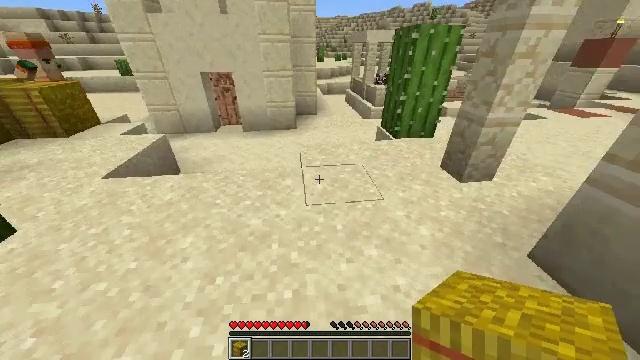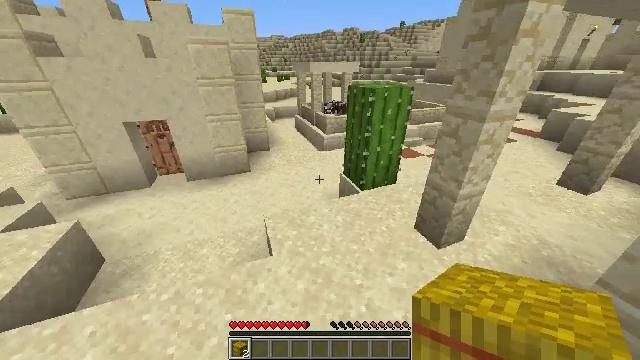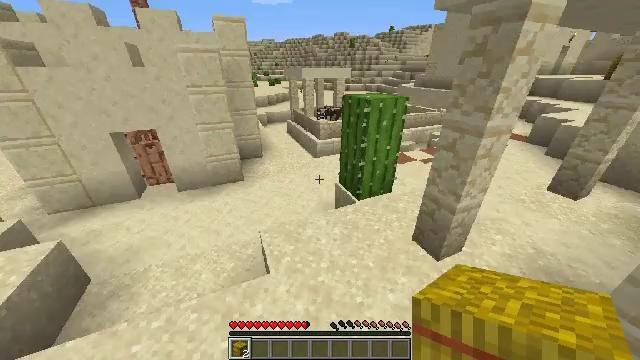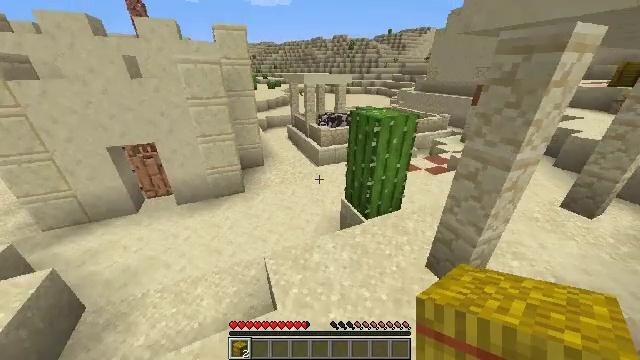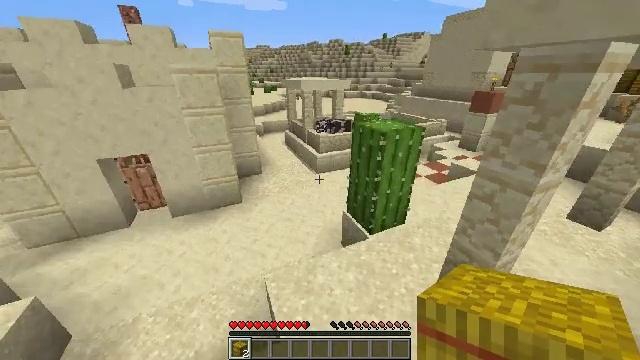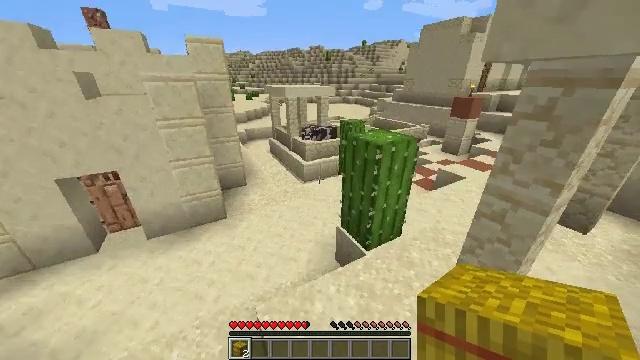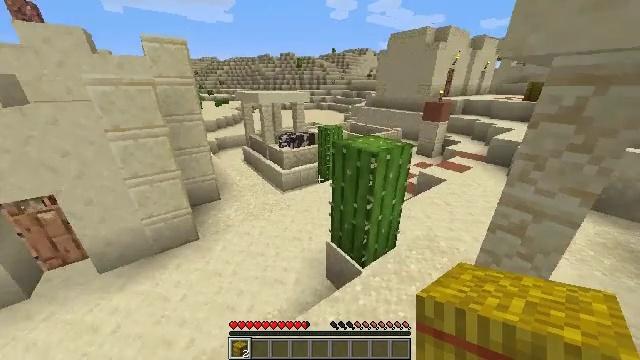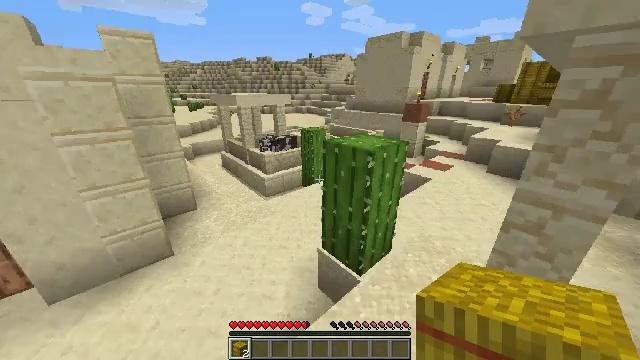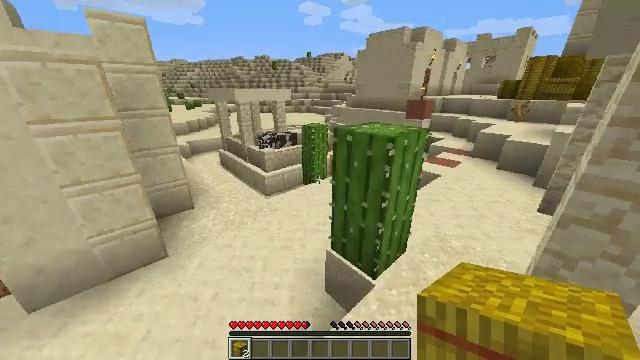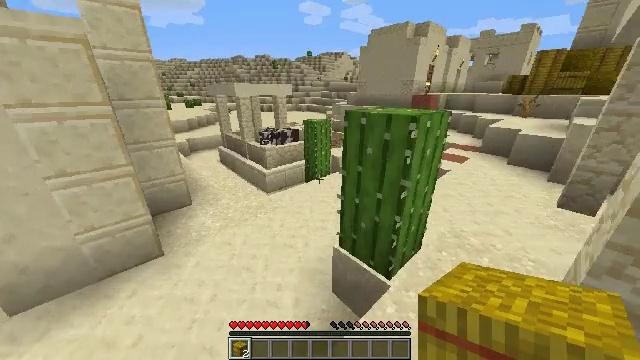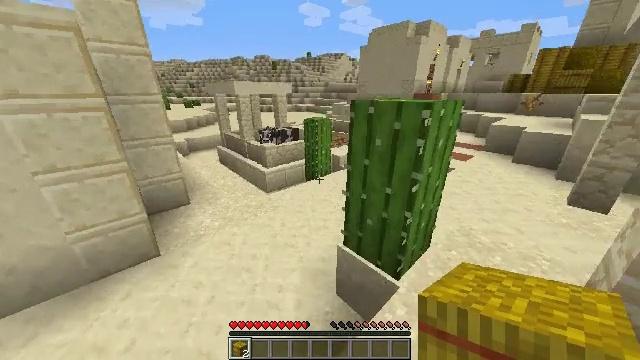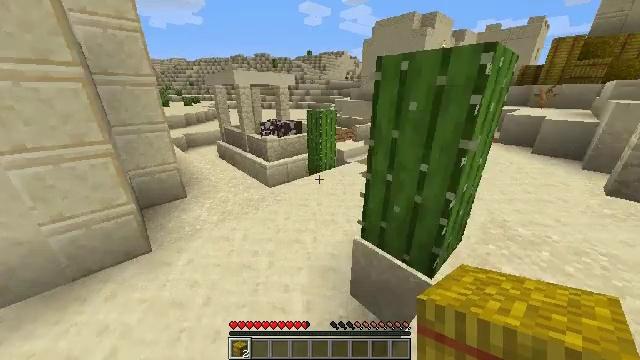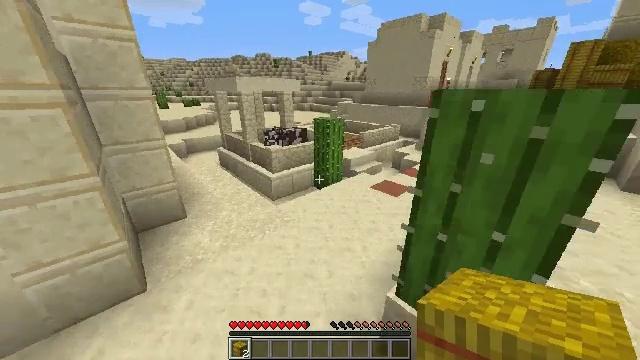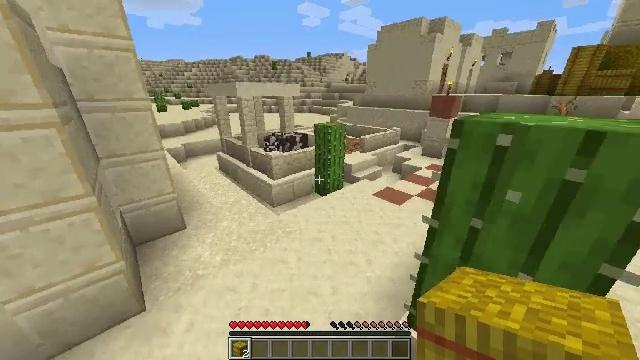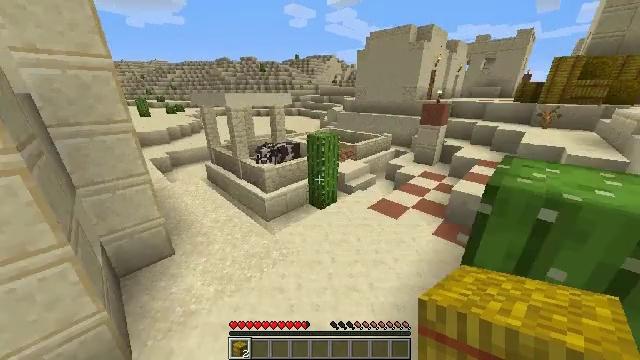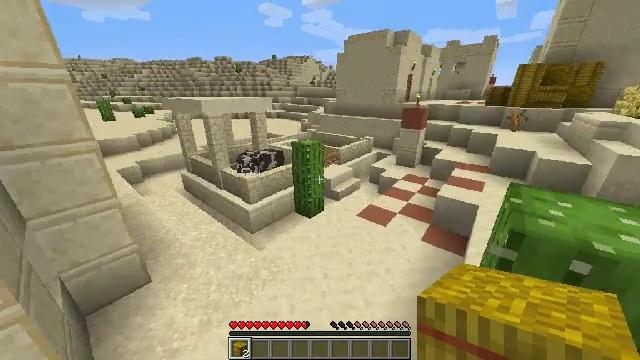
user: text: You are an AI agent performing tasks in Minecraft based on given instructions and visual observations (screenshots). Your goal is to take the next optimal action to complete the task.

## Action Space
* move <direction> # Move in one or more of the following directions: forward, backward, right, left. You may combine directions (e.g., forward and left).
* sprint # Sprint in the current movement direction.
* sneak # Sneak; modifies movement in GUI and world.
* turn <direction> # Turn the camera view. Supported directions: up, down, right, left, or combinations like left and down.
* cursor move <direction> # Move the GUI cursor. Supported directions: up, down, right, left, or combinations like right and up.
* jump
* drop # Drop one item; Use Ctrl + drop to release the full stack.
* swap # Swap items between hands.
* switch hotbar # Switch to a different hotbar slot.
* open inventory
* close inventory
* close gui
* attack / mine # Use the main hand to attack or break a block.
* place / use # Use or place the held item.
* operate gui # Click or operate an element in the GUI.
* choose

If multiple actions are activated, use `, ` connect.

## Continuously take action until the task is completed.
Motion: motion action
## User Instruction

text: Remove a hay block from the inventory.
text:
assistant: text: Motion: move forward, sprint, turn right and up, jump
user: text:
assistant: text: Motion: move forward, sprint, turn right, jump
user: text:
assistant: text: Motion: move forward, sprint, jump
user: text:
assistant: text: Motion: move forward, sprint, turn right, jump
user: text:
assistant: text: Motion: move forward, sprint, turn right and up, jump
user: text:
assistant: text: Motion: move forward, sprint, turn right and up, jump
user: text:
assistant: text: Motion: move forward, sprint, turn right and up, jump
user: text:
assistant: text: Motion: move forward, sprint, jump
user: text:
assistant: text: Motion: move forward, sprint, jump
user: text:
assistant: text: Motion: move forward and move left, sprint, jump
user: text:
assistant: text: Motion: move forward and move left, sprint, jump
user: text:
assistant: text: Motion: move forward and move left, sprint, jump
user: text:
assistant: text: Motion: move forward and move left, sprint, jump
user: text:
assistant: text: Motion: move forward and move left, sprint, turn right, jump
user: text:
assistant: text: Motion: move forward and move left, sprint, turn right, jump
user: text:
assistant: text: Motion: move forward, sprint, turn right, jump
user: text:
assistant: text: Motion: move forward, sprint, turn right, jump
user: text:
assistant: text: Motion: move forward, sprint, turn right, jump
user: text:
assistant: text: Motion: move forward, sprint, turn right and up, jump
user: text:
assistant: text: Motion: move forward, sprint, turn right and up, jump
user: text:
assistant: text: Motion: move forward, sprint, turn right, jump
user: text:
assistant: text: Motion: move forward, sprint, turn right and up, jump
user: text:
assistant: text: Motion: move forward, sprint, turn right, jump
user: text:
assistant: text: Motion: move forward, sprint, turn right, jump
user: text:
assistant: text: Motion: move forward, sprint, turn right, jump
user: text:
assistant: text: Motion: move forward, sprint, turn right, jump
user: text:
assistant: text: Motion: move forward, sprint, turn right, jump
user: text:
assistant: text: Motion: move forward, sprint, turn right, jump
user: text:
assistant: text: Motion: move forward, sprint, turn right, jump
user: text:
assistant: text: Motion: move forward, sprint, turn right, jump